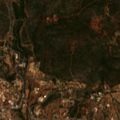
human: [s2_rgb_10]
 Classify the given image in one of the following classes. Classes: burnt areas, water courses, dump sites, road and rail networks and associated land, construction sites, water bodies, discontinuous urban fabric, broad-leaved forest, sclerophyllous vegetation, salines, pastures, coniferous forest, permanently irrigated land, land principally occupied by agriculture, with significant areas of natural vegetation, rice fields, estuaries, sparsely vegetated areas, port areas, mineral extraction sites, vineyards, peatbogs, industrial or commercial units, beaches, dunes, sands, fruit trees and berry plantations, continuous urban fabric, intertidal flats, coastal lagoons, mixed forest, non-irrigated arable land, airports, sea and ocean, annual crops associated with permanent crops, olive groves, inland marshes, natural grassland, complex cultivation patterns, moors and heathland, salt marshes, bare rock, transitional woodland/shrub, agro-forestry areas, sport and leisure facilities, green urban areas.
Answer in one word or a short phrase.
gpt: olive groves, annual crops associated with permanent crops, land principally occupied by agriculture, with significant areas of natural vegetation, sclerophyllous vegetation